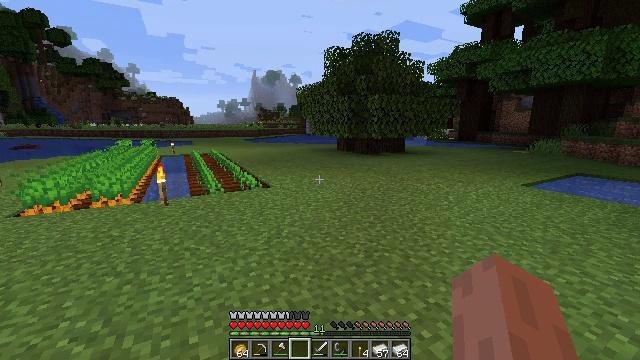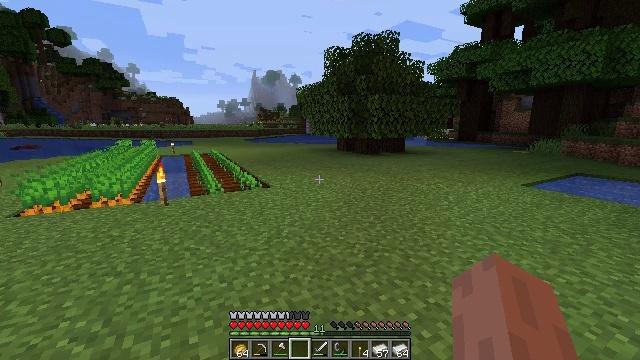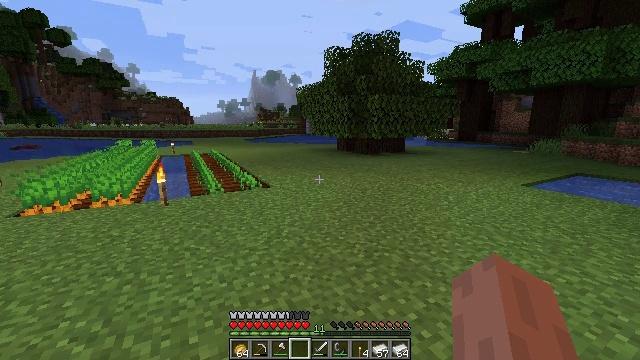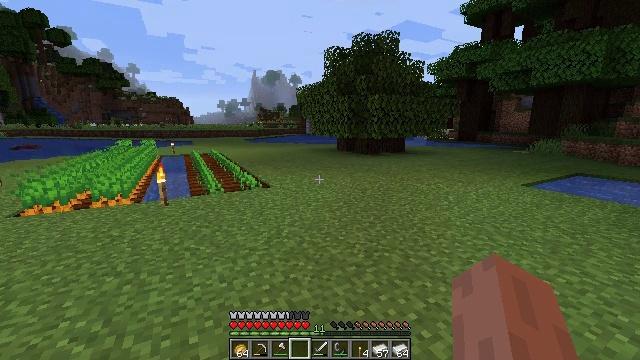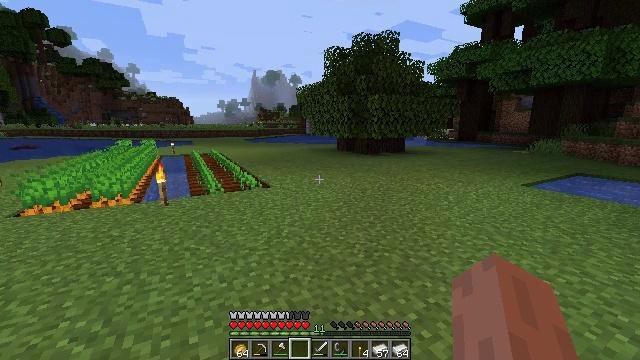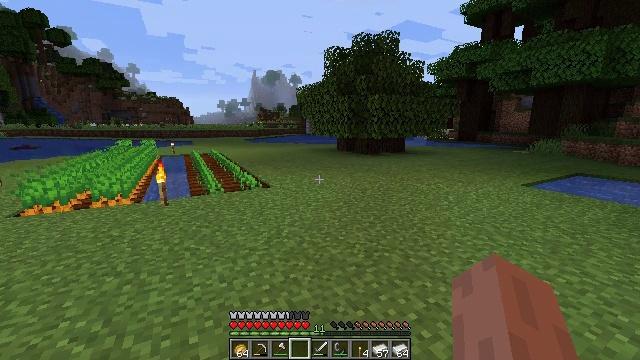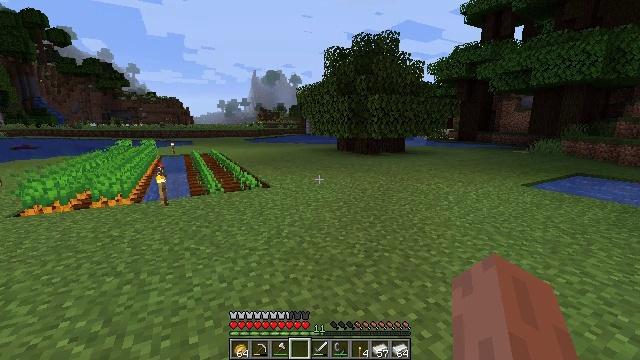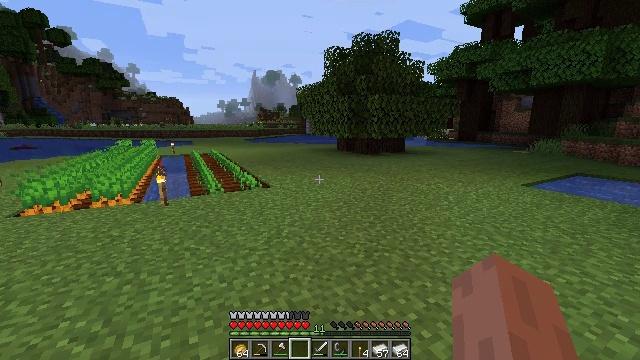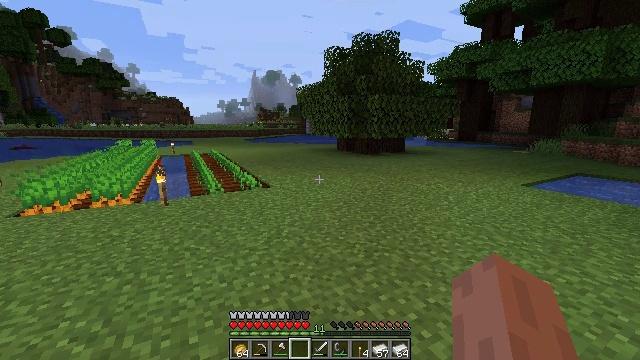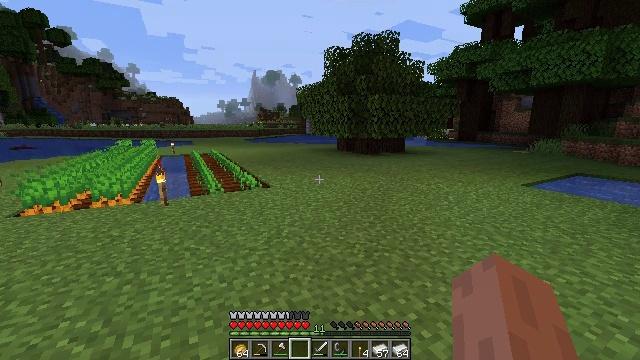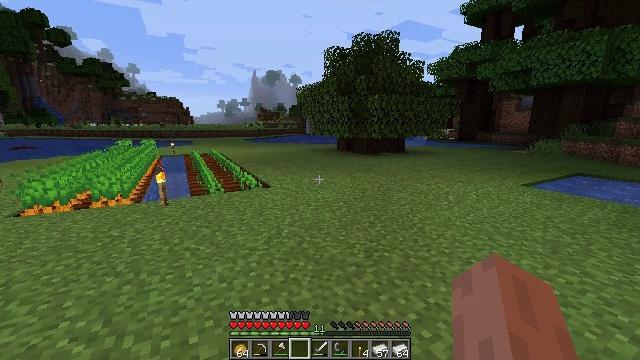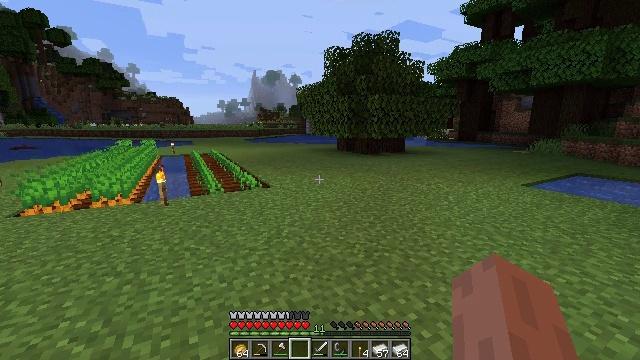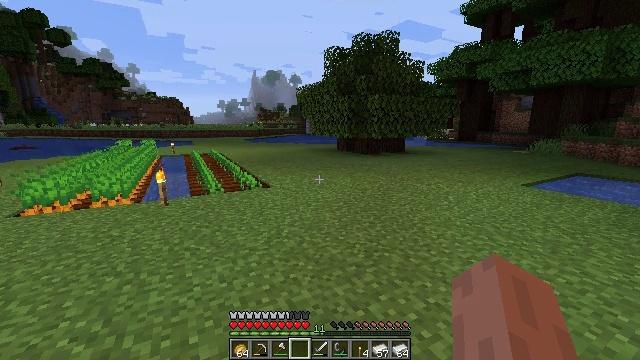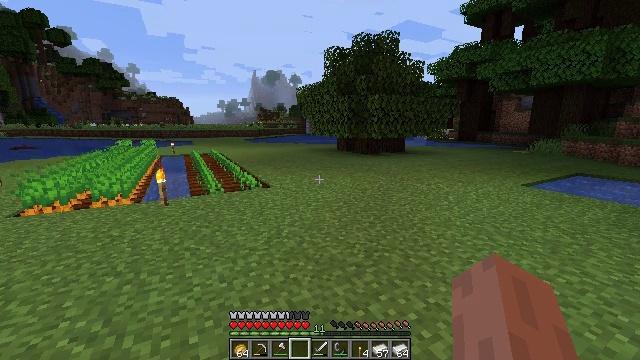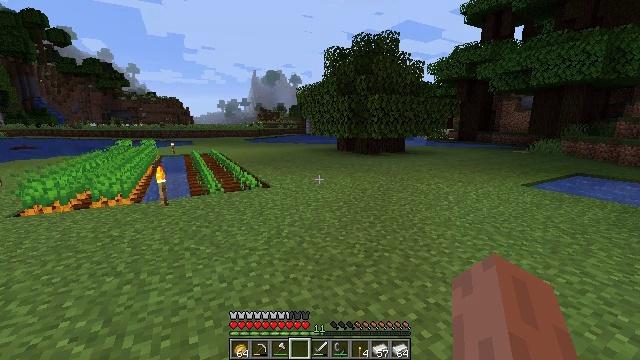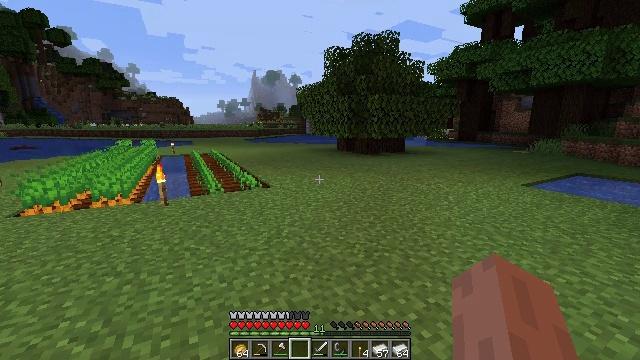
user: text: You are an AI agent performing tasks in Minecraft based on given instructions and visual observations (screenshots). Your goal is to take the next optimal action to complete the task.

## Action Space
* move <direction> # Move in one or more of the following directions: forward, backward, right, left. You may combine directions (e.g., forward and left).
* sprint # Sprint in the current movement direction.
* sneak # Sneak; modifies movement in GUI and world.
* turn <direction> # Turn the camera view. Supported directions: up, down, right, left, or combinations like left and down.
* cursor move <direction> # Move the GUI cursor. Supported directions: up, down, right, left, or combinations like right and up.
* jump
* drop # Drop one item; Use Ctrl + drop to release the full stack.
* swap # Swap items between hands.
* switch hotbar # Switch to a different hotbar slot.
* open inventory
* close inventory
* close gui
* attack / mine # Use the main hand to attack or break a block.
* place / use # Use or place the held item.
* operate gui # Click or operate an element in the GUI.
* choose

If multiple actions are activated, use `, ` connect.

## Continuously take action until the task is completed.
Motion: motion action
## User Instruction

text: Mine dirt from the ground.
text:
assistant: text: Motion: no_op
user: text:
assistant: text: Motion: no_op
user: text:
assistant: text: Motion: no_op
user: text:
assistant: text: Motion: no_op
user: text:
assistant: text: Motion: no_op
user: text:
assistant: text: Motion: no_op
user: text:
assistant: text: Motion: no_op
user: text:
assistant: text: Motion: no_op
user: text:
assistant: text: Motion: no_op
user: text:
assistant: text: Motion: no_op
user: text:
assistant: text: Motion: no_op
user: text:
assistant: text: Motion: no_op
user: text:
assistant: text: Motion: no_op
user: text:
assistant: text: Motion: no_op
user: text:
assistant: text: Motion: no_op
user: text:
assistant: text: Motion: no_op
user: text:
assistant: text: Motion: no_op
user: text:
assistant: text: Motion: no_op
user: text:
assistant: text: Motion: no_op
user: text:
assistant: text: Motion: no_op
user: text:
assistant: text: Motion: no_op
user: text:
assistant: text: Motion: no_op
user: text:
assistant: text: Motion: no_op
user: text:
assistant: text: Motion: no_op
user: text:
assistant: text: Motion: no_op
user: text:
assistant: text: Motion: no_op
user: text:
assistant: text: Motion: no_op
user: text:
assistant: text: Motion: no_op
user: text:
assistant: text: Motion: no_op
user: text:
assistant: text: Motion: no_op